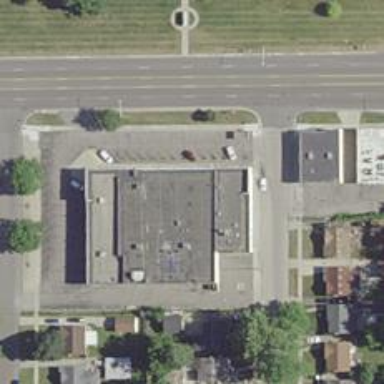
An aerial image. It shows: Pharmacy providing healthcare services.